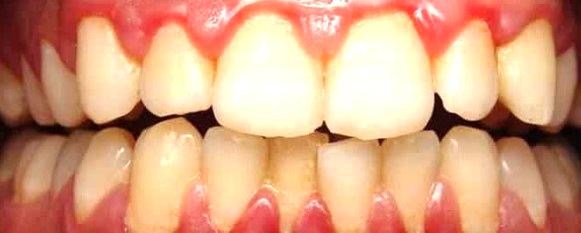
Condition: Gingivitis